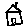
Label: house